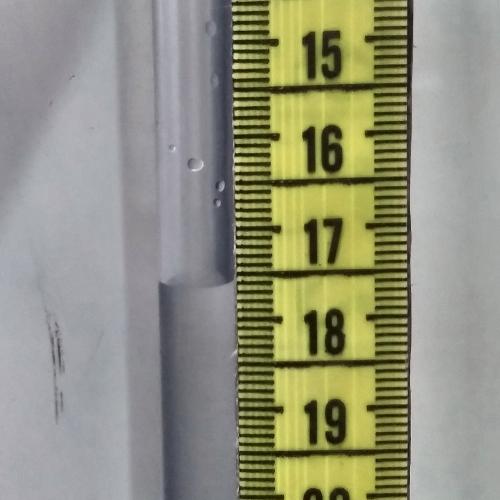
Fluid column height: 17.6 cm